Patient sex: M
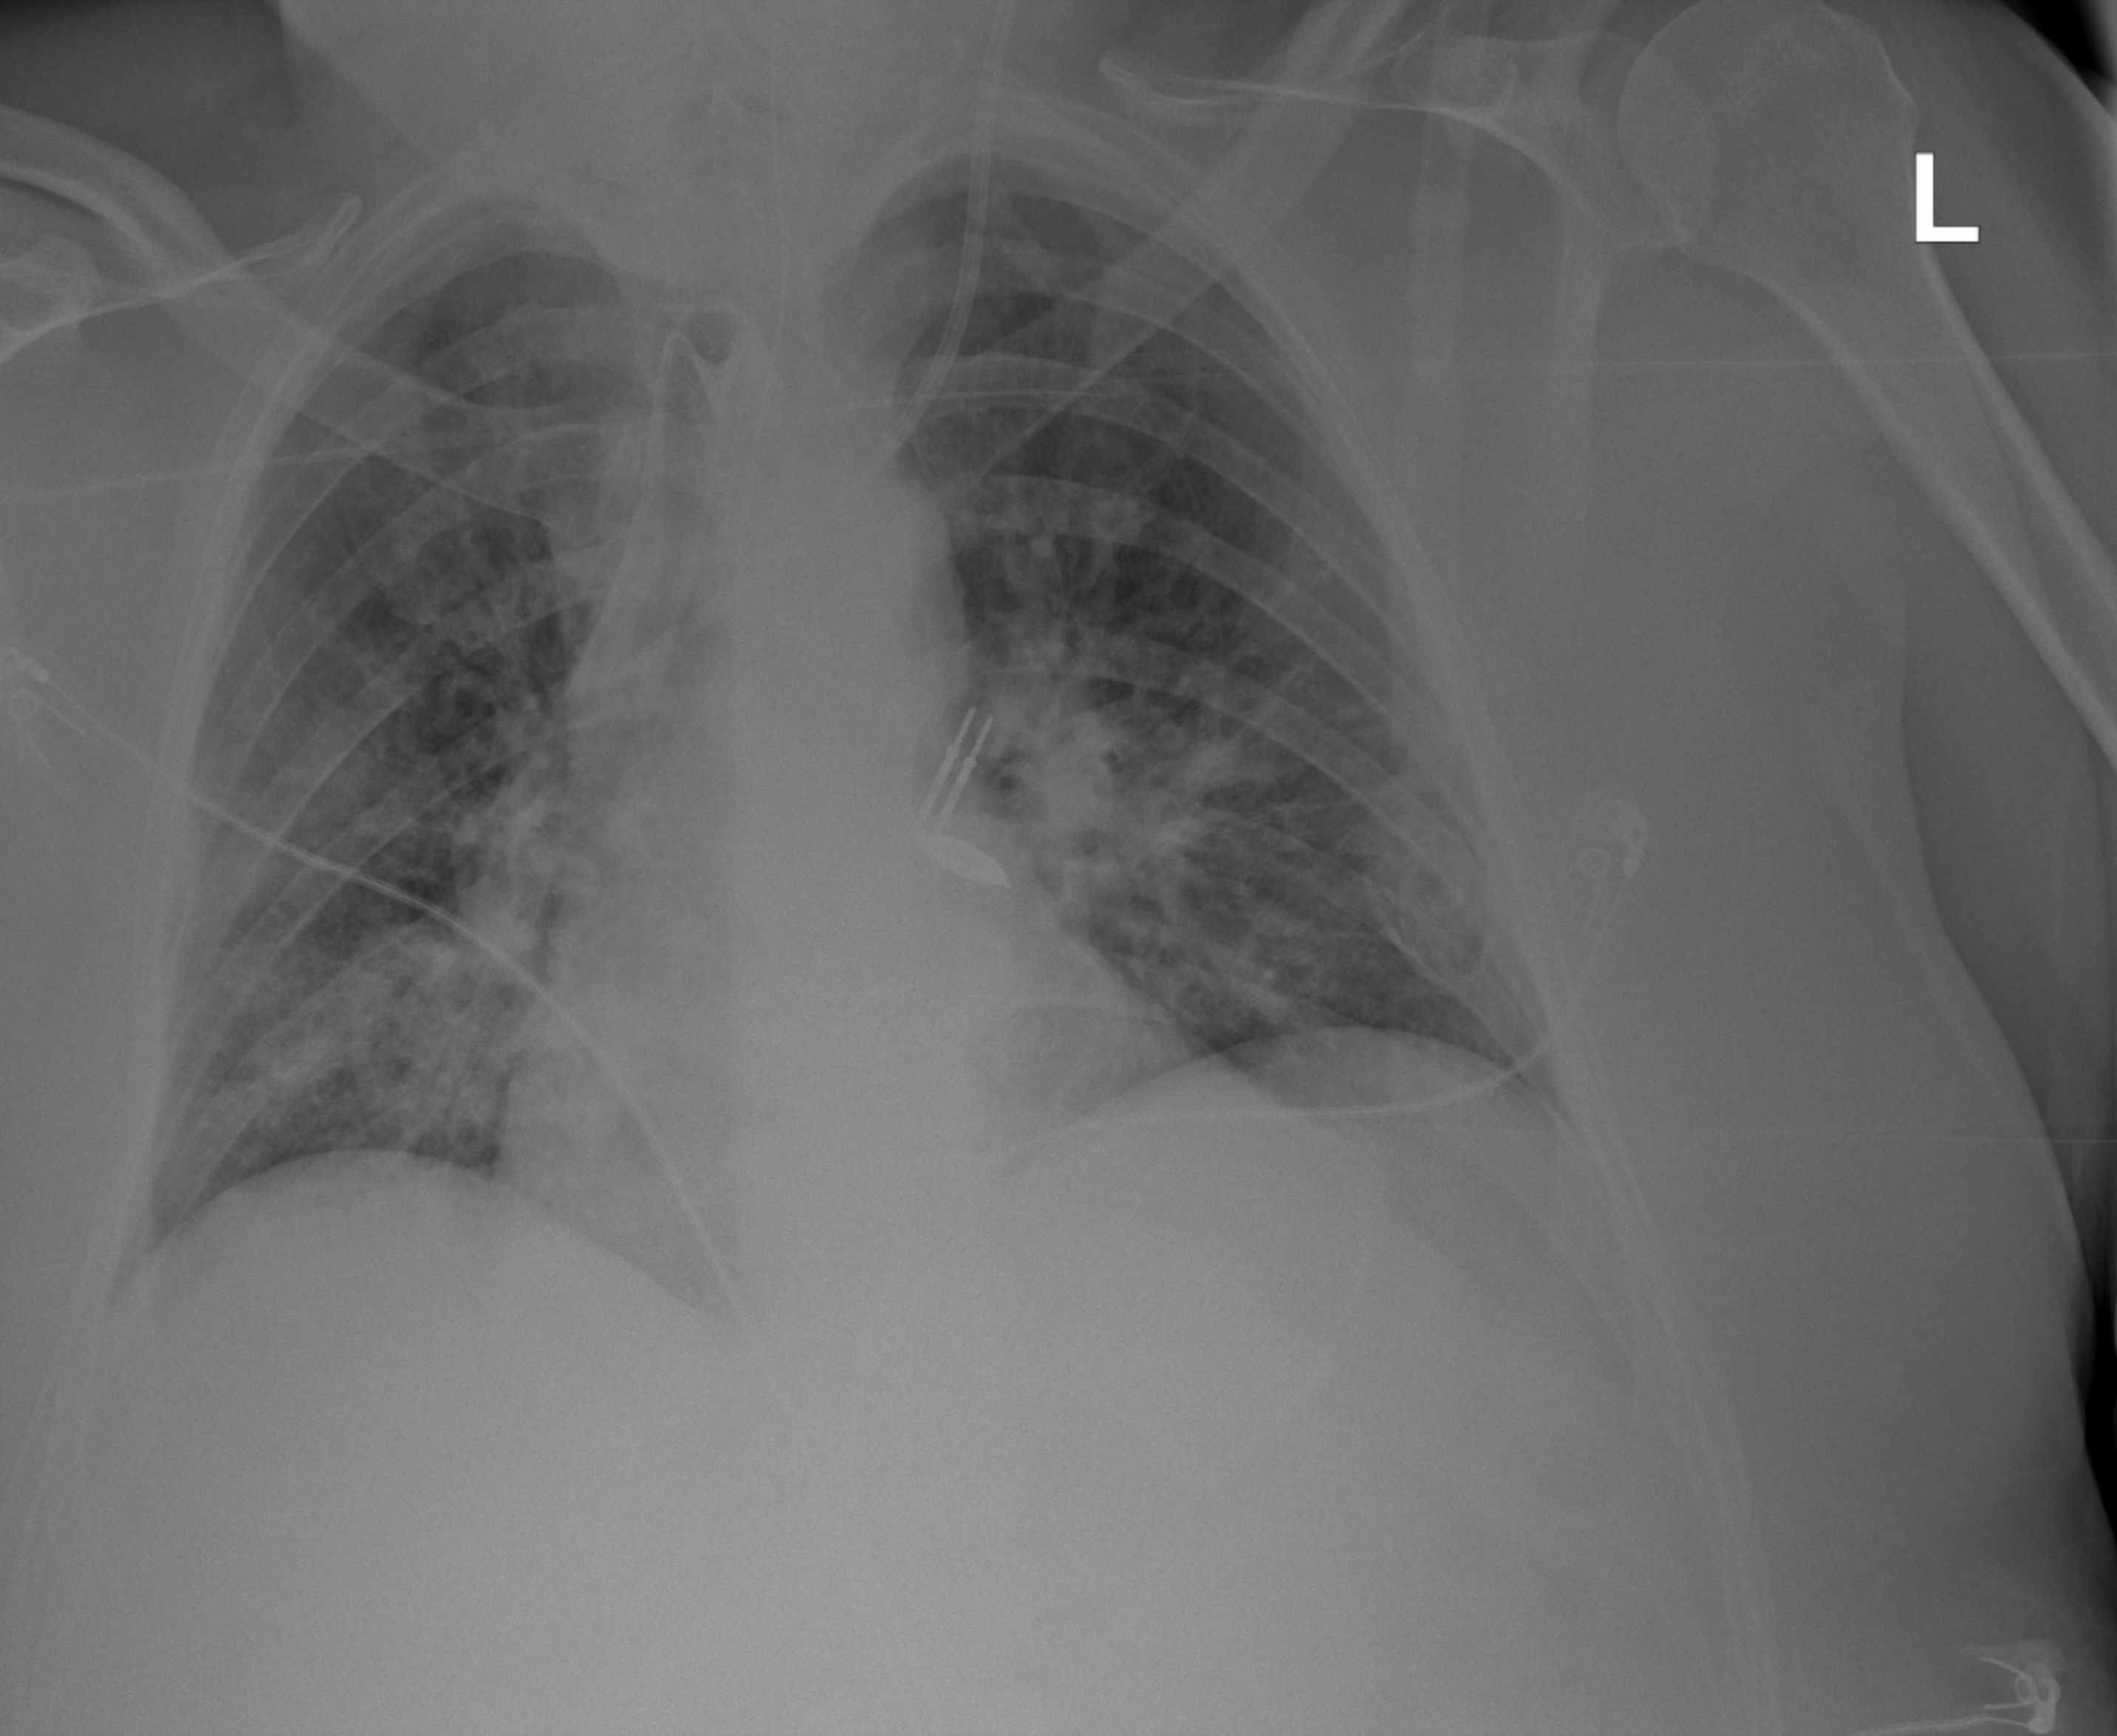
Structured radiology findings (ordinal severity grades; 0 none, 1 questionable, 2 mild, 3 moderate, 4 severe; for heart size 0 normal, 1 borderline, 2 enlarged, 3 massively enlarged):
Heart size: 0
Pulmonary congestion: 0
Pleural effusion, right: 0
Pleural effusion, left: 0
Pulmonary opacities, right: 2
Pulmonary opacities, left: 2
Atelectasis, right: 0
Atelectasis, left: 0